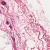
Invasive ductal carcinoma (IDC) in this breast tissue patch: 0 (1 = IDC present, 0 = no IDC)